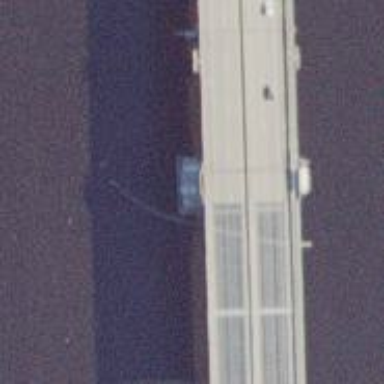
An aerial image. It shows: Movable drawbridge on motorway.